Interaction volume radius: 5 \u00c5
Interaction volume height: 30 \u00c5
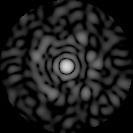
Disorder parameter: 0.8264